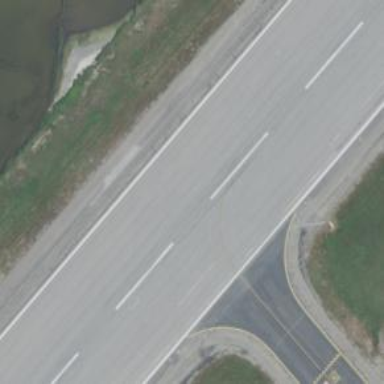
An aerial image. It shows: Image of taxiway at airport.